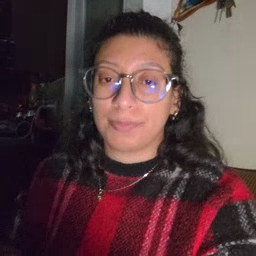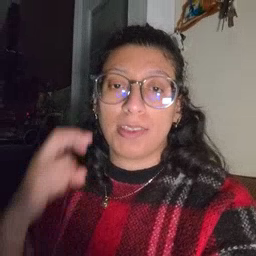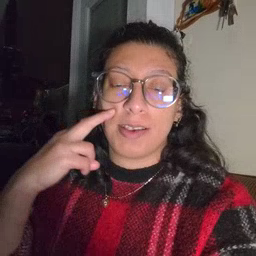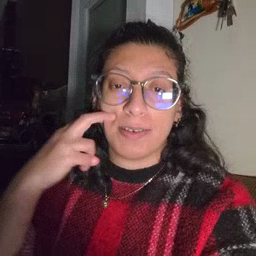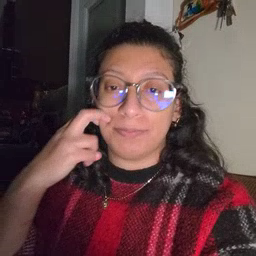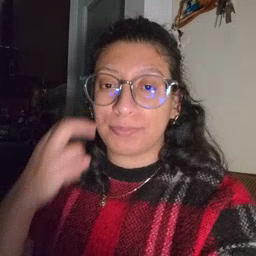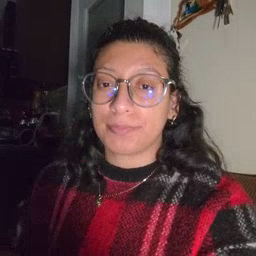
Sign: gum